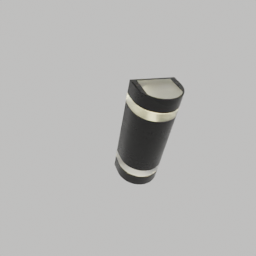
Label: lighting